Aerial crown-view tile of a tropical tree (Barro Colorado Island, Panama), acquired 20240611:
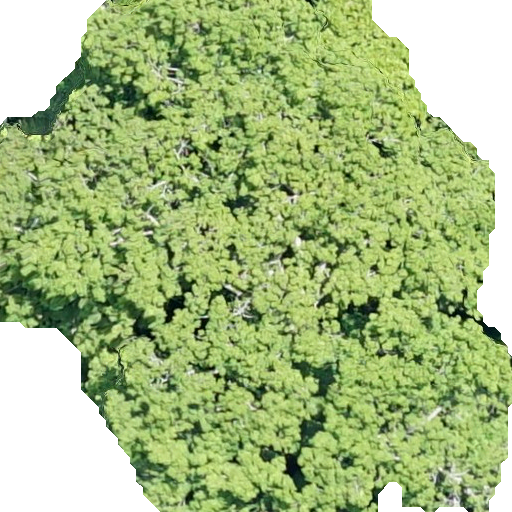
Species: Ceiba pentandra
GBIF accepted scientific name: Ceiba pentandra
Crown area: 346.325 m²